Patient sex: F
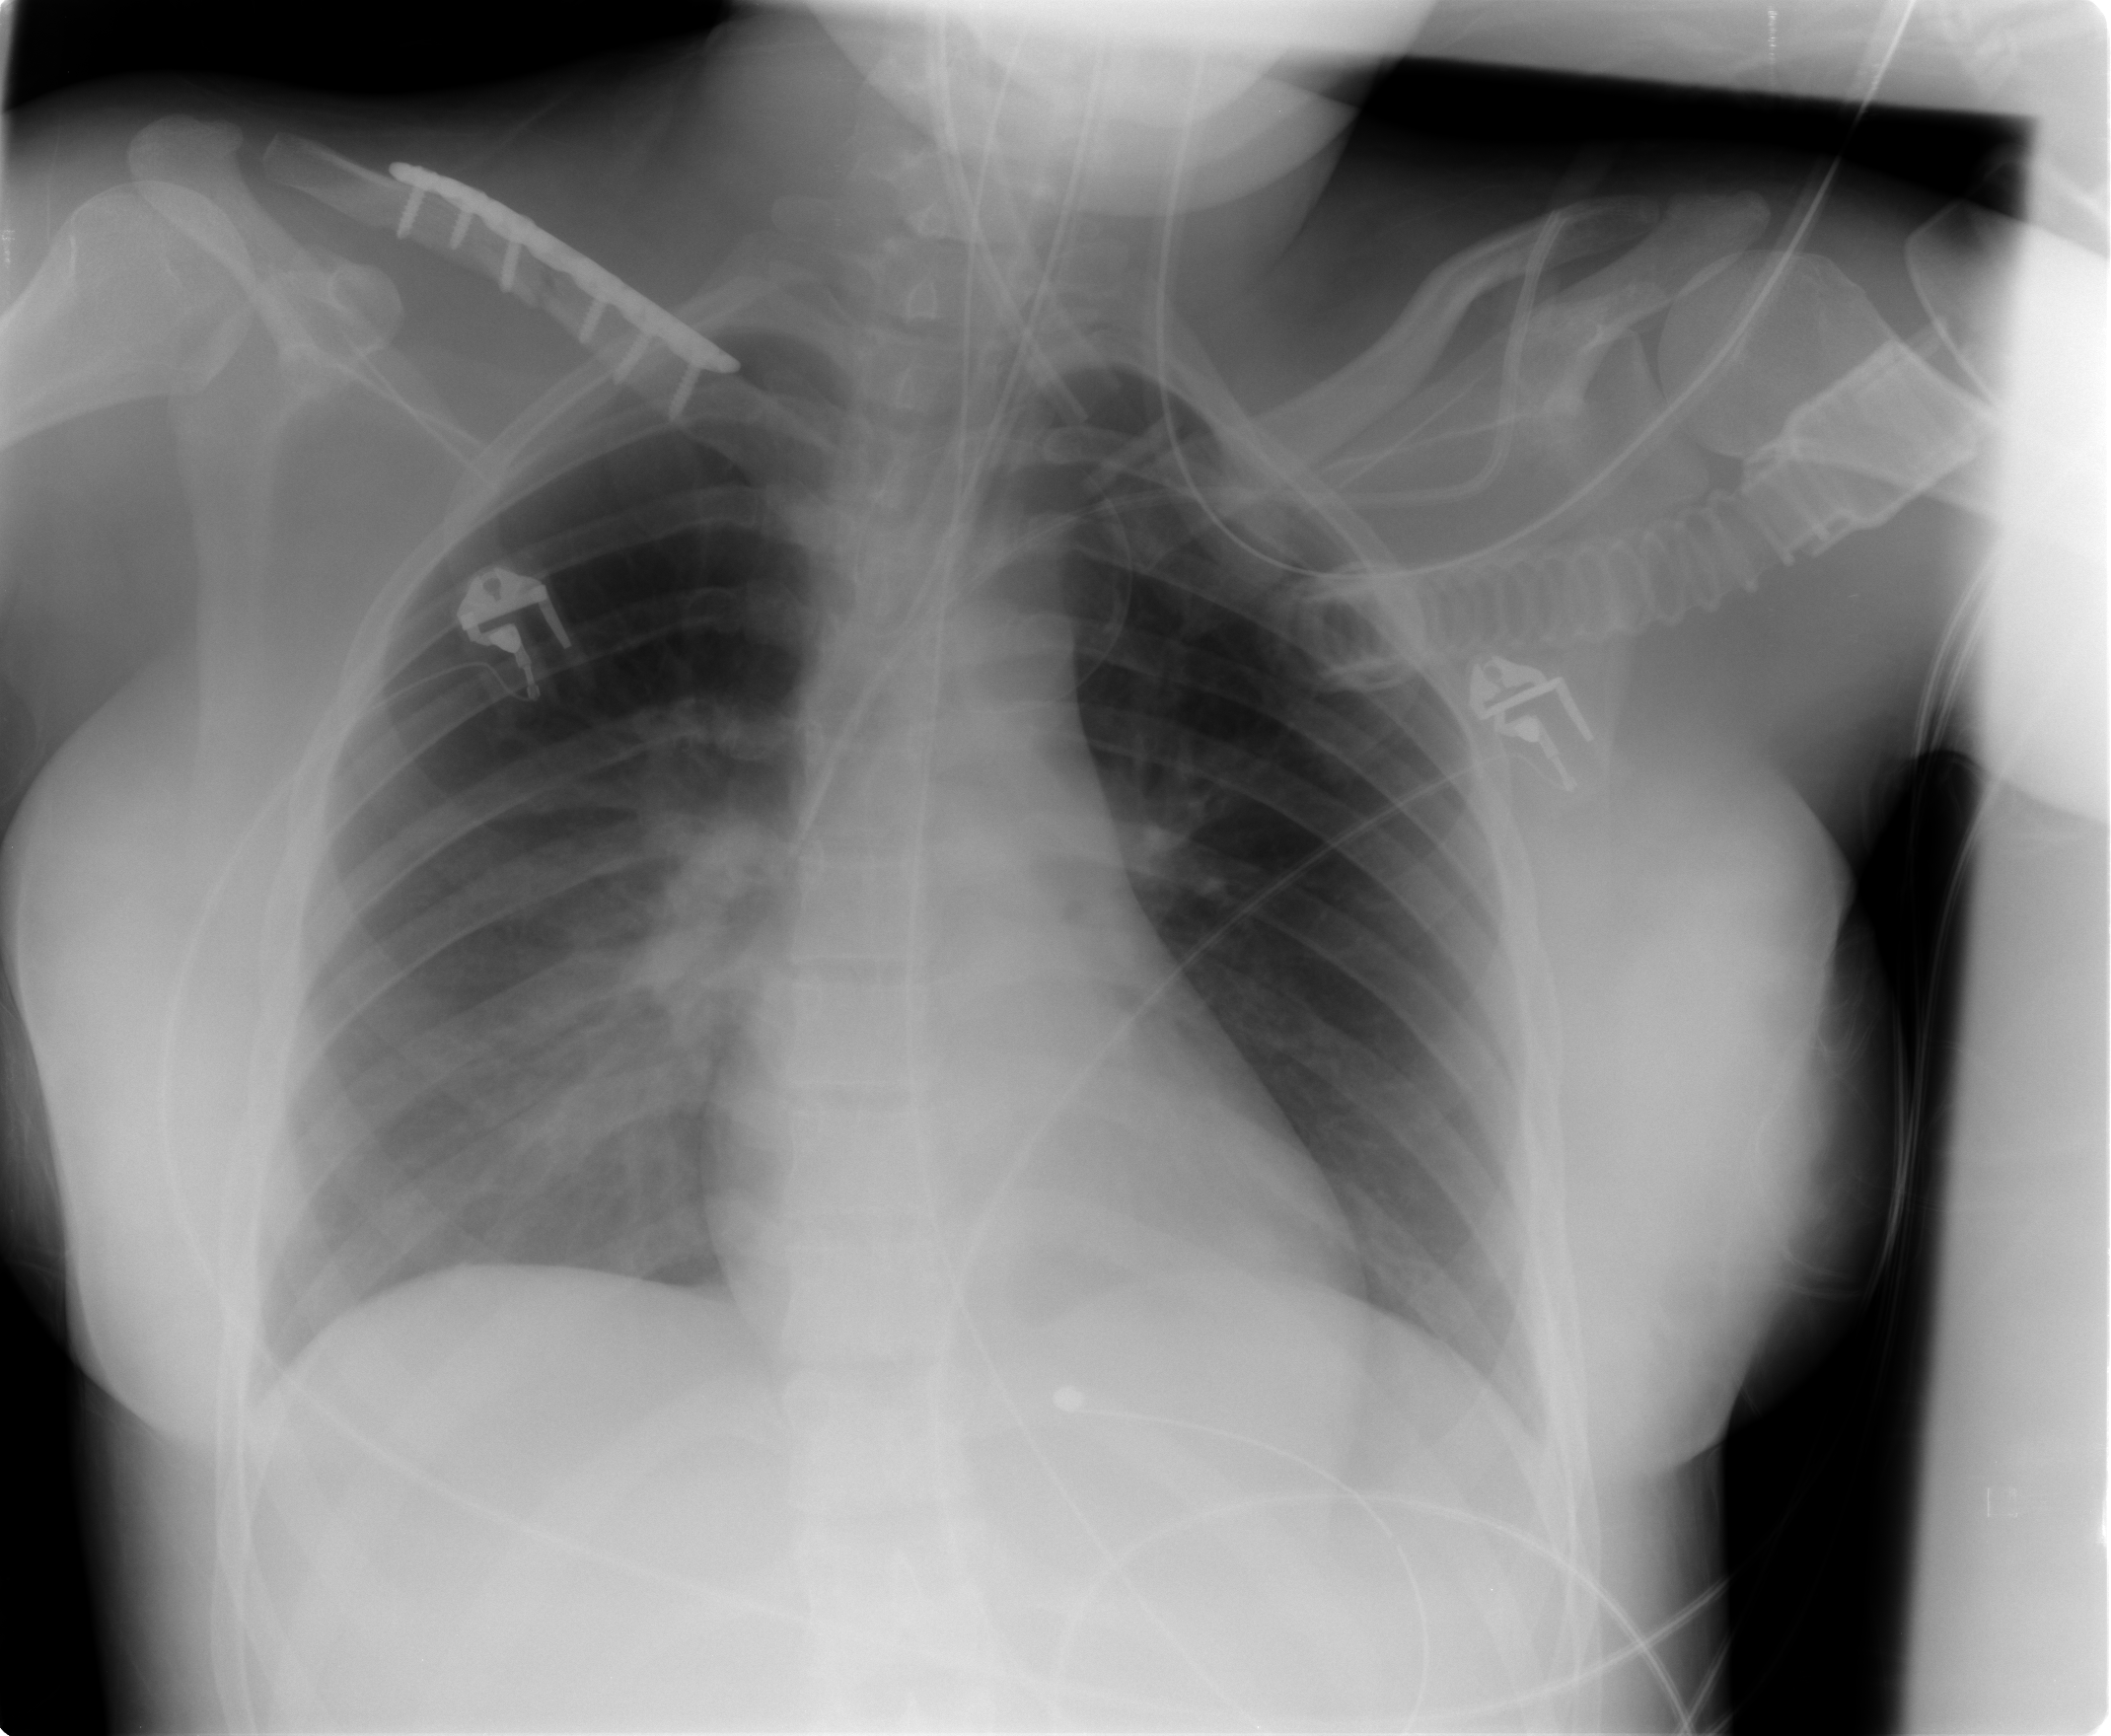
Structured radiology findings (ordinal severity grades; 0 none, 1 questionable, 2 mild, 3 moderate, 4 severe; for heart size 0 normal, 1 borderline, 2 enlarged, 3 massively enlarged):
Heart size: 0
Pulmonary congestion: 0
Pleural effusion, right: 0
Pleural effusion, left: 0
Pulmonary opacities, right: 1
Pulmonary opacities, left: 0
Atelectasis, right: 1
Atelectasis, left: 0